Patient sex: F
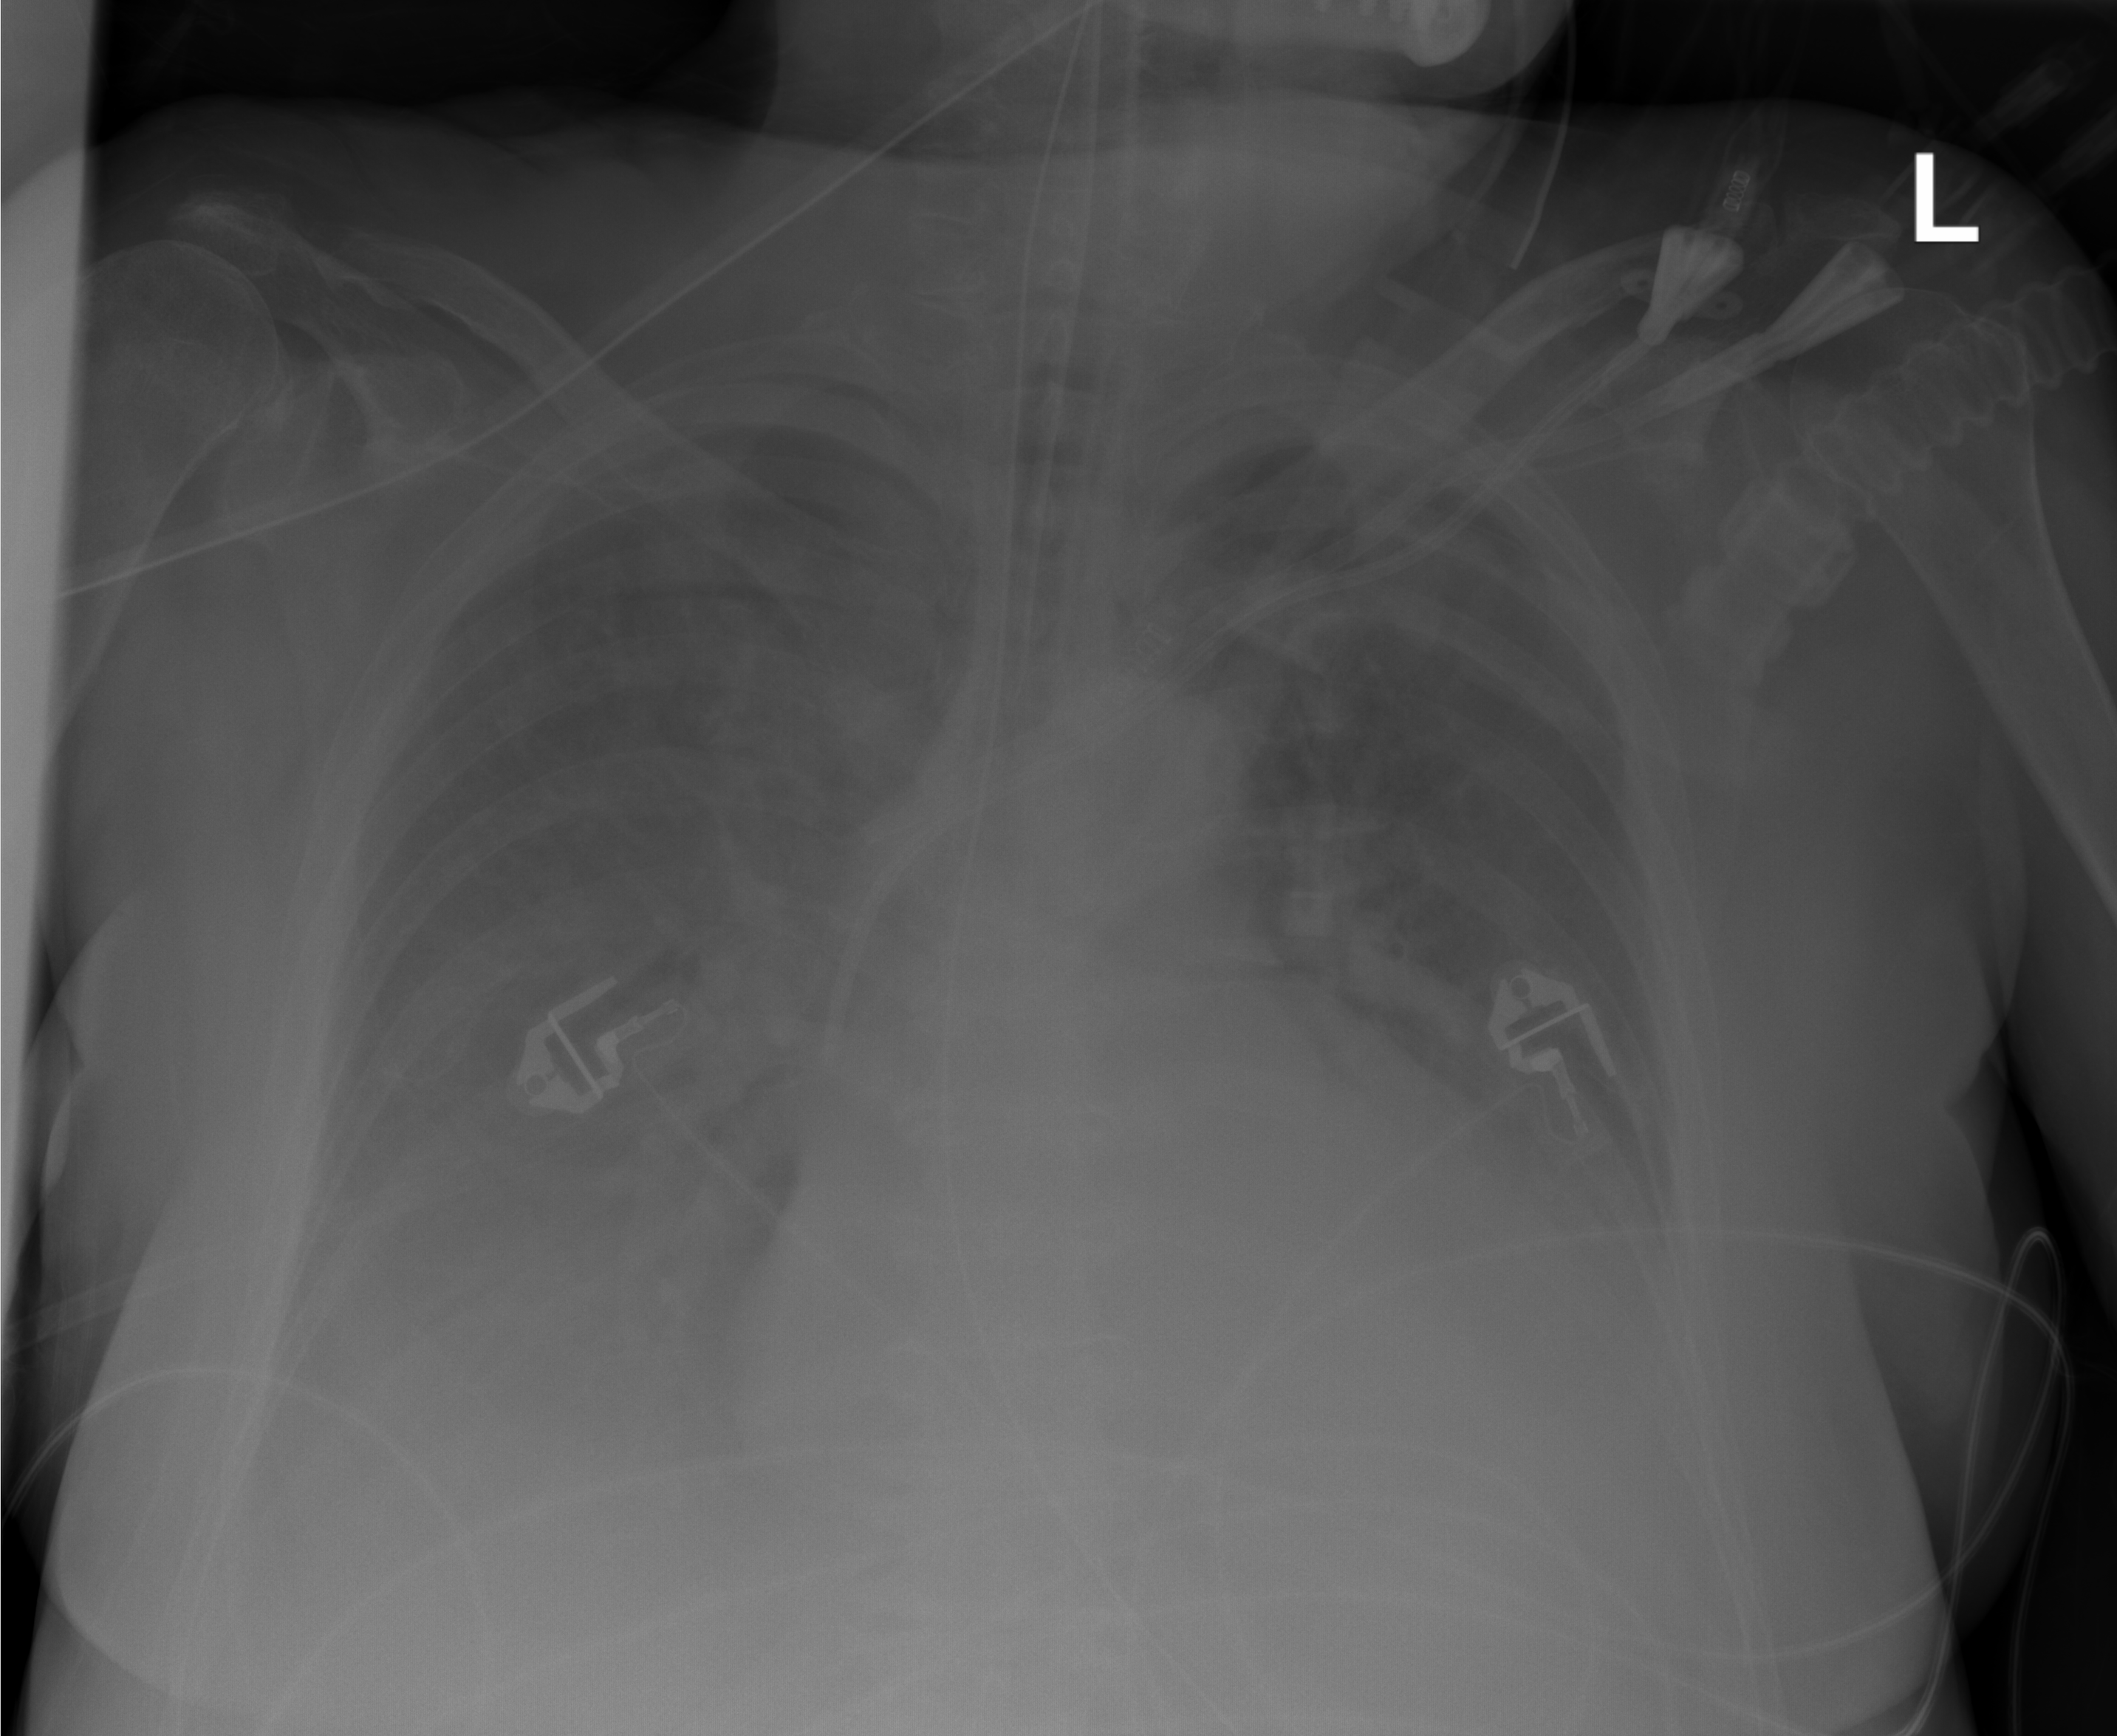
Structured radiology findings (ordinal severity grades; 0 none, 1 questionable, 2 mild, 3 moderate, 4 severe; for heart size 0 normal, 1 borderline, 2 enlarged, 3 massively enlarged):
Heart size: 2
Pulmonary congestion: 0
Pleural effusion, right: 3
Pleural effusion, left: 3
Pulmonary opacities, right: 2
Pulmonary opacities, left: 1
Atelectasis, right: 3
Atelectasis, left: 3